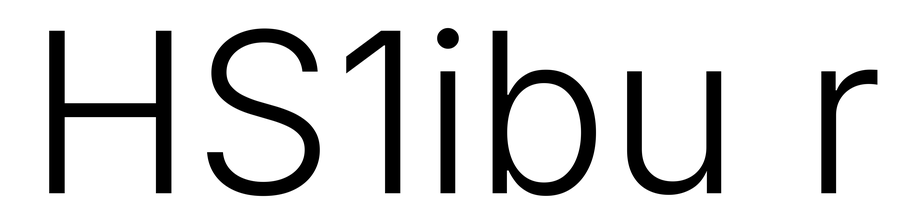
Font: Inter_Light